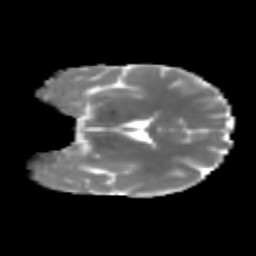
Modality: MD
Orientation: coronal
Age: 29
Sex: male
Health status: healthy